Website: home-depot
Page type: billing-address
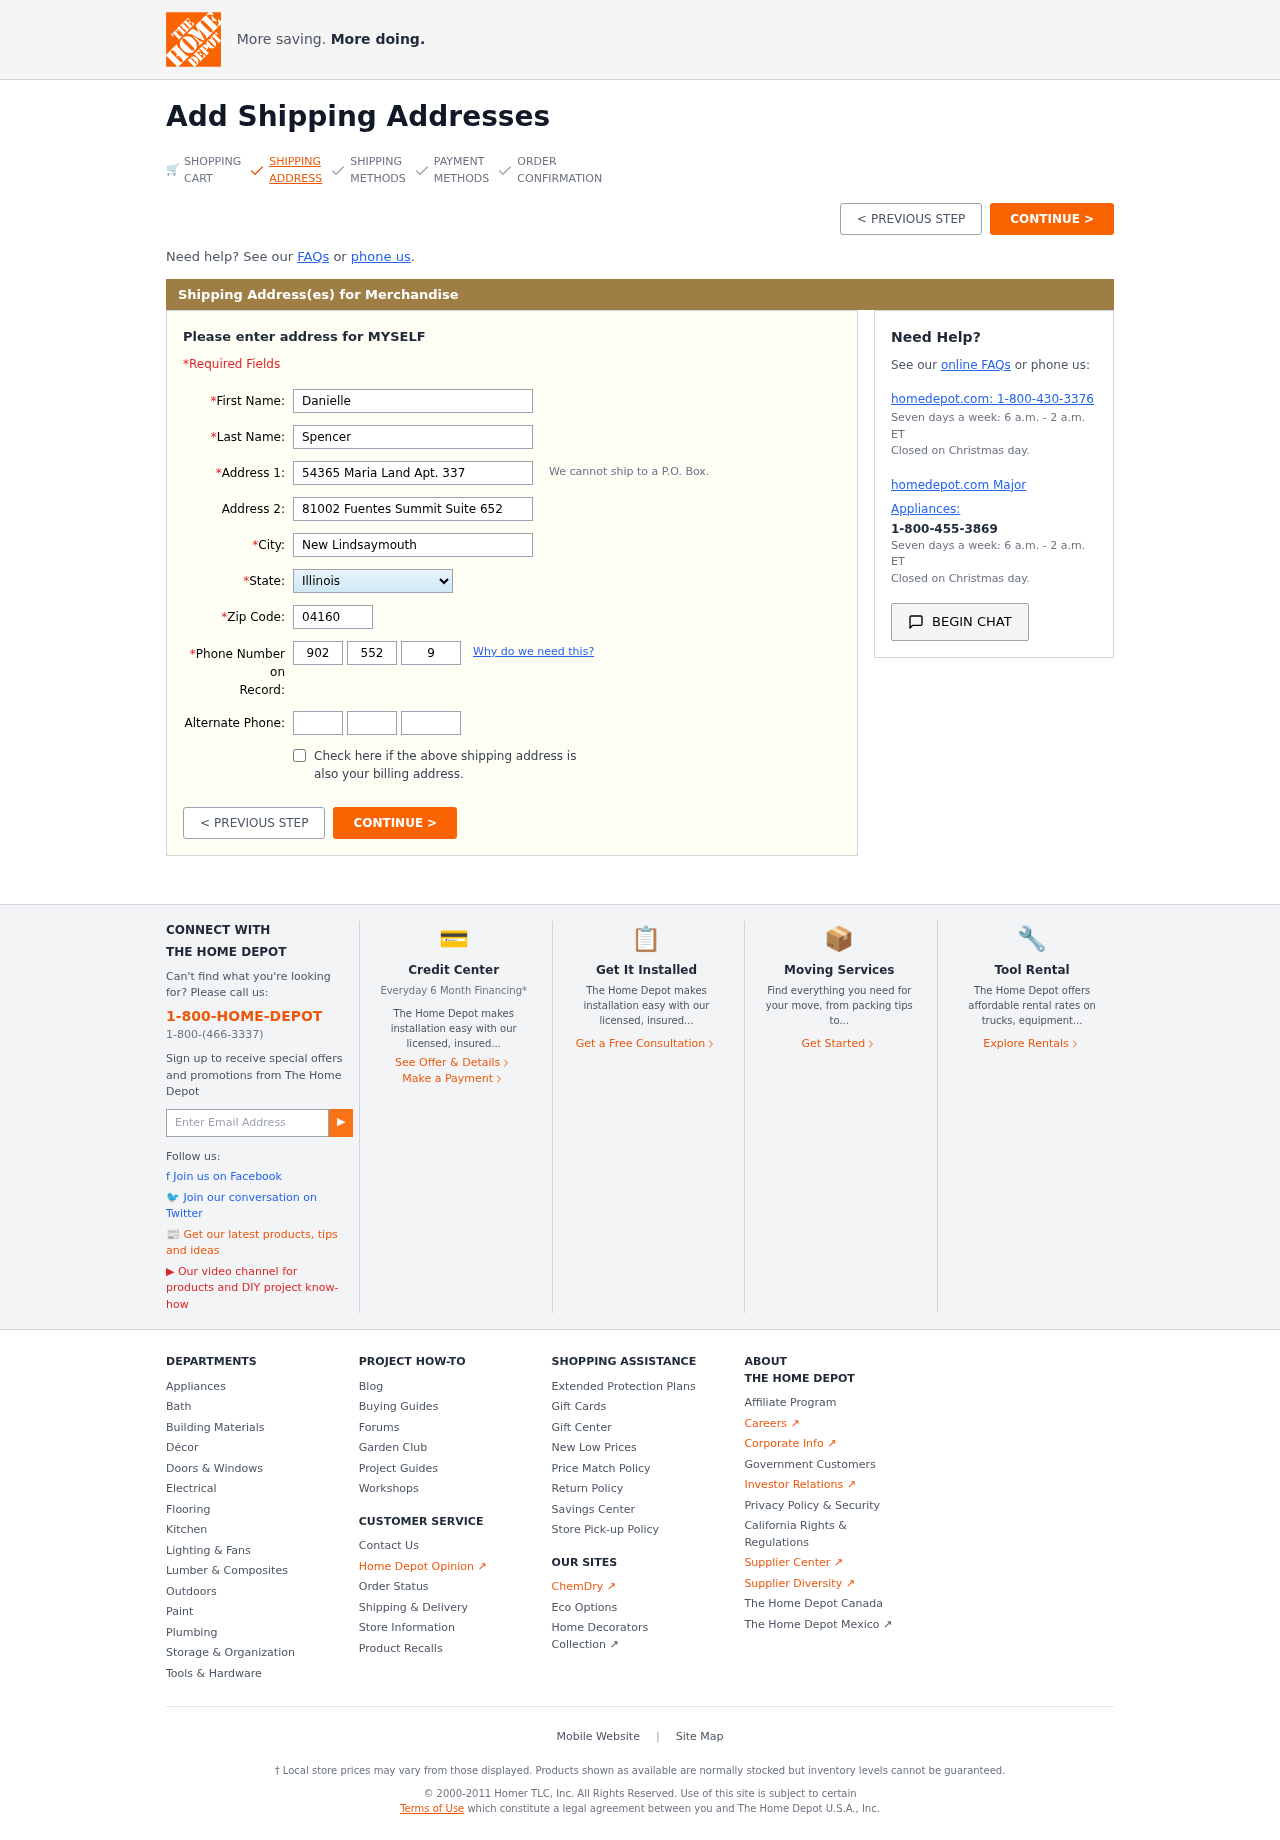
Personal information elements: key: PII_STATE
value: Illinois
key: PII_FIRSTNAME
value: Danielle
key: PII_LASTNAME
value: Spencer
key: PII_STREET
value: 54365 Maria Land Apt. 337
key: PII_STREET2
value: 81002 Fuentes Summit Suite 652
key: PII_CITY
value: New Lindsaymouth
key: PII_POSTCODE
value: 04160
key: PII_PHONE_AREA
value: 902
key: PII_PHONE_PREFIX
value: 552
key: PII_PHONE_LINE
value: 9933